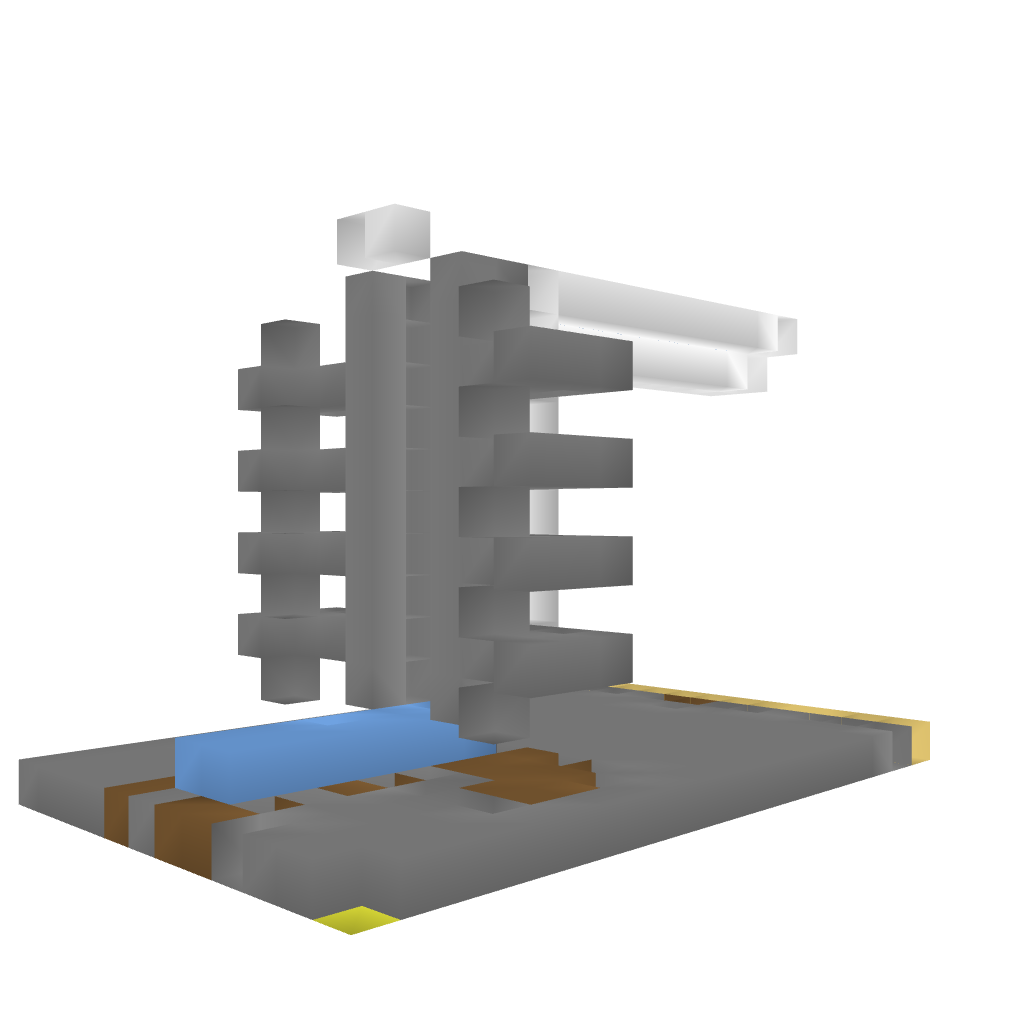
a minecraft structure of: Canal lock bad low quality